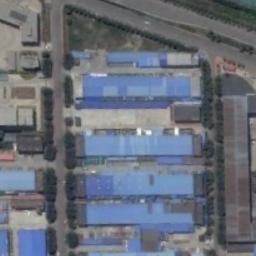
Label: industrial_area